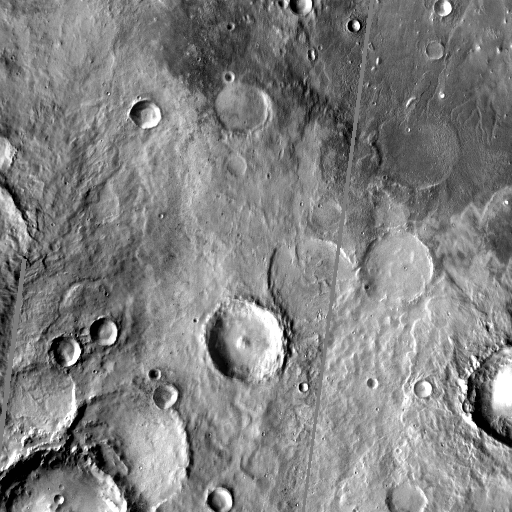
Crater classes present: Background, Other, Layered, Buried